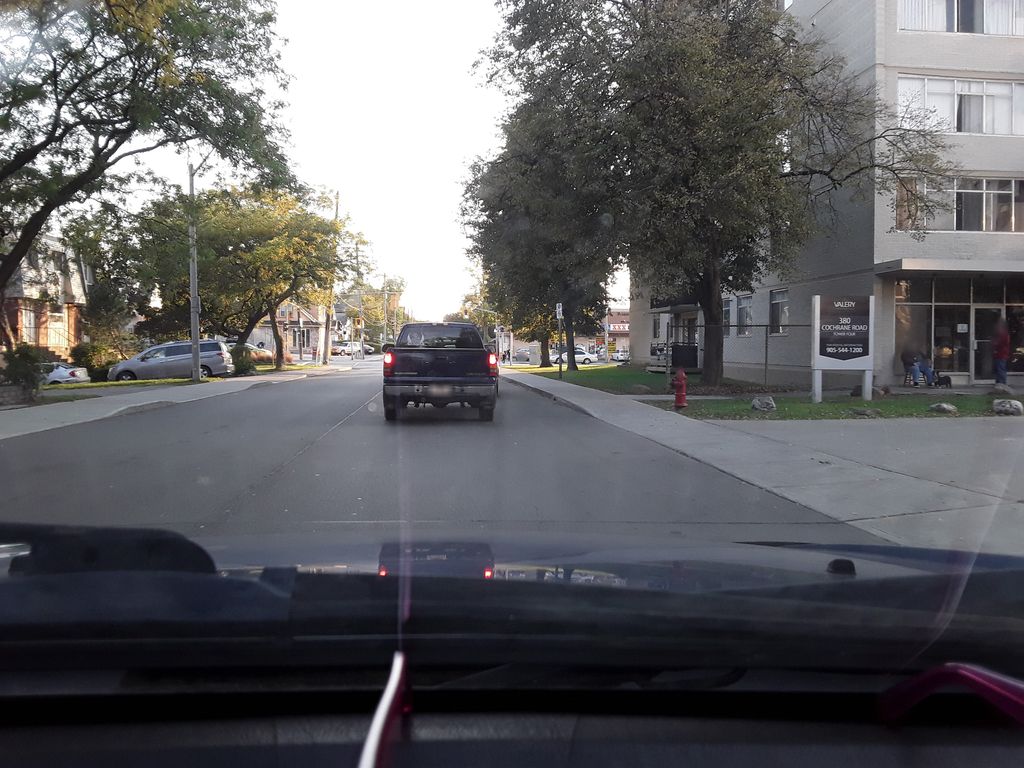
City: hamilton